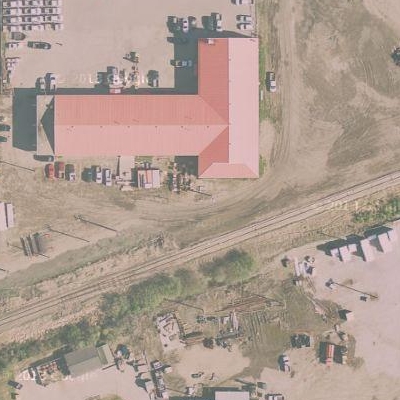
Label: cIndustry